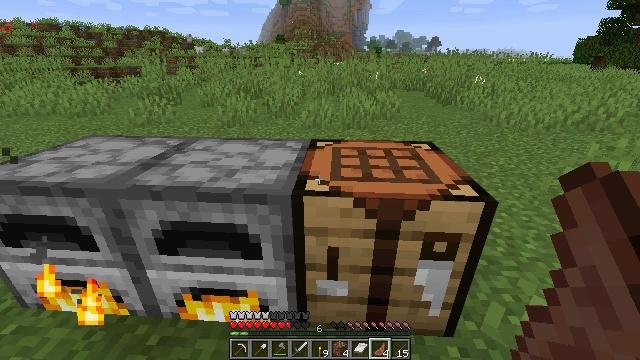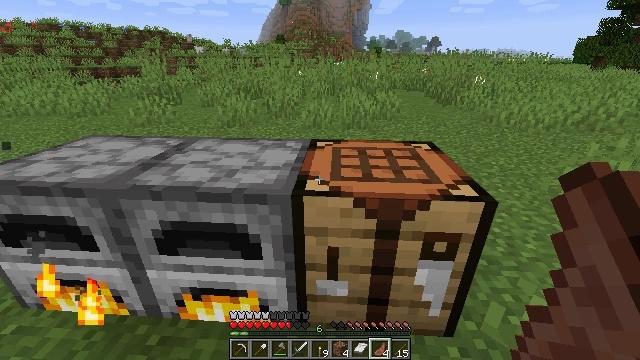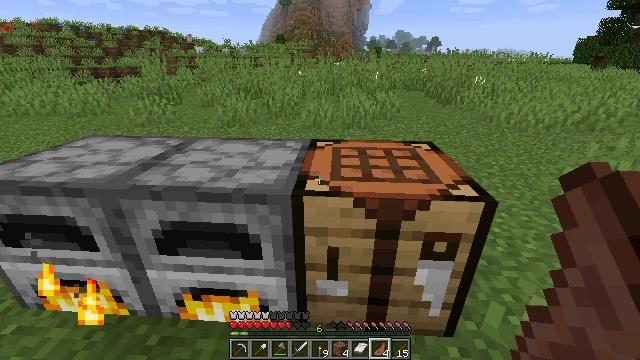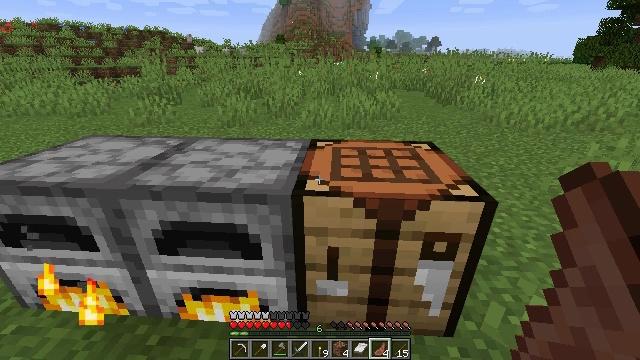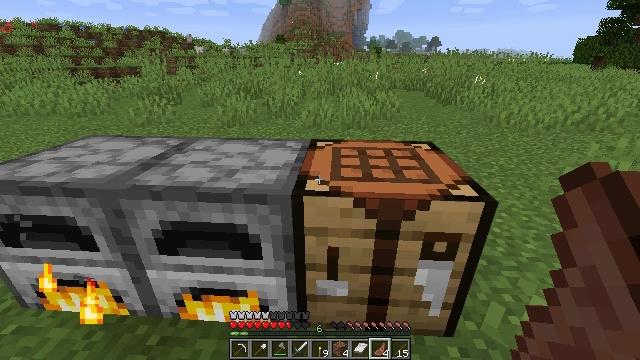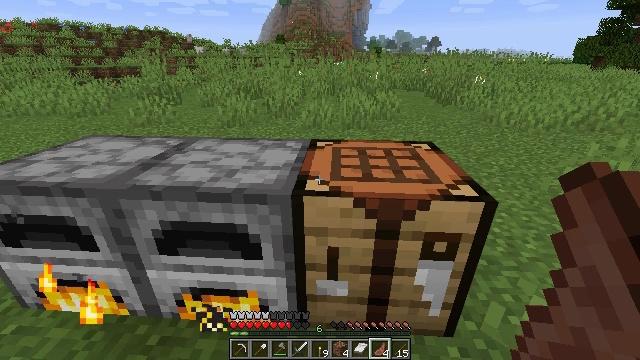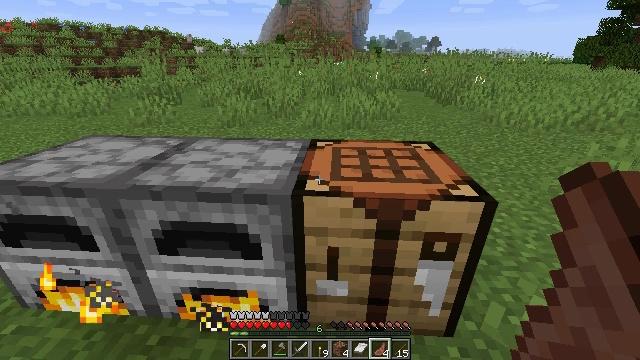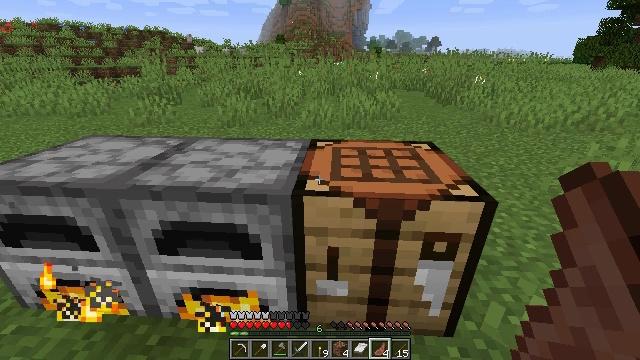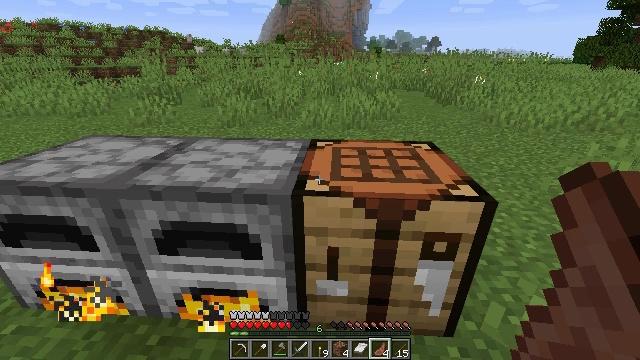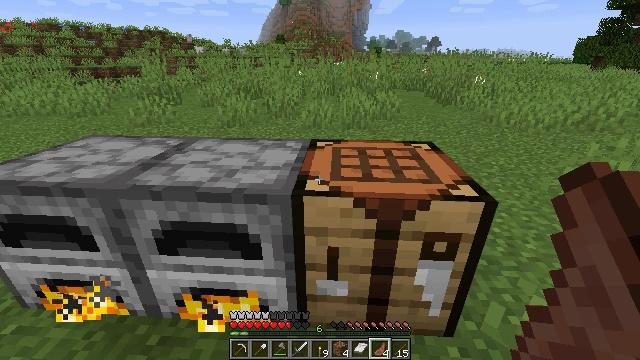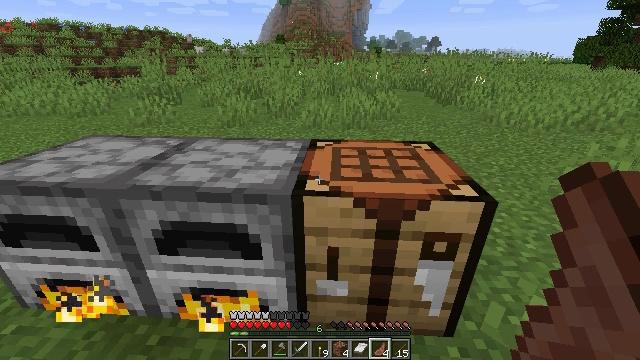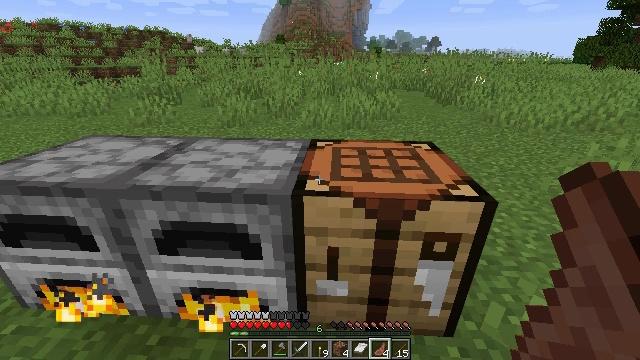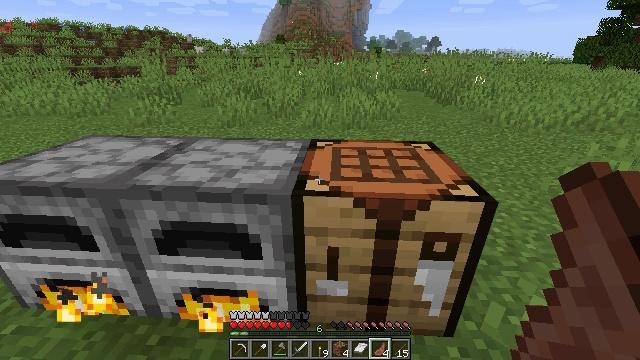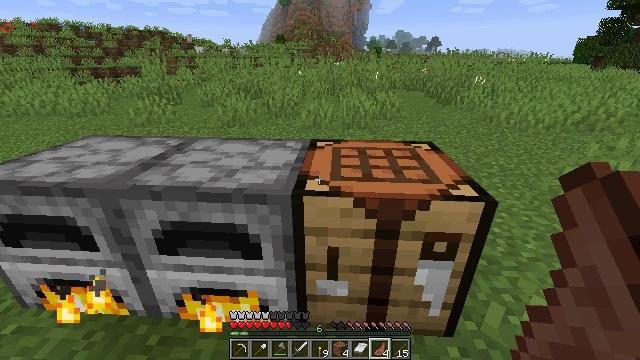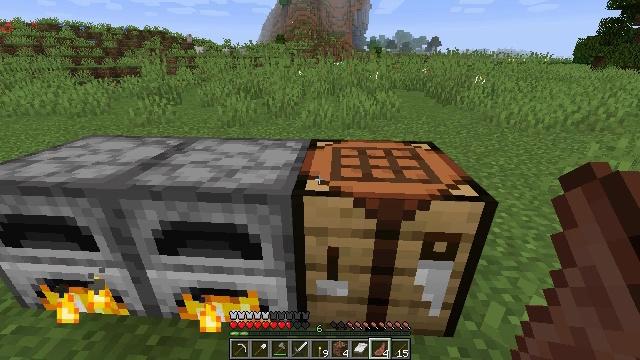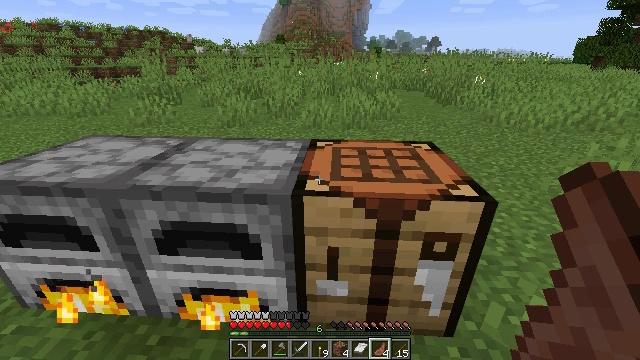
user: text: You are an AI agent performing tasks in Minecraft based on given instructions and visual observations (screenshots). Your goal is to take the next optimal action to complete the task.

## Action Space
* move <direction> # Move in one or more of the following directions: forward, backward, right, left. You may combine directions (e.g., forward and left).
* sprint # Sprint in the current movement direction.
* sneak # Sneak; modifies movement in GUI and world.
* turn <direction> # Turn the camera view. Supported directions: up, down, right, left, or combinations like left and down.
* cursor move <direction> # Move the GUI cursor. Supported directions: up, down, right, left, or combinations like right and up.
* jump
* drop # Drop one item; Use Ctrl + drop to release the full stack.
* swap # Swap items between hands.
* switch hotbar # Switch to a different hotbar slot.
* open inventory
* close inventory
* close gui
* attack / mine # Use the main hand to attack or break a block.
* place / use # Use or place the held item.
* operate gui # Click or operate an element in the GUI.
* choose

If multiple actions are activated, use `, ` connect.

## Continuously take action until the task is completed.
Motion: motion action
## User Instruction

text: Hunt the zombie villager.
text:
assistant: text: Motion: no_op
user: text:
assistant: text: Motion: no_op
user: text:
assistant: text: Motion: no_op
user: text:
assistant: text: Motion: no_op
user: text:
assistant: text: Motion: no_op
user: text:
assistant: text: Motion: no_op
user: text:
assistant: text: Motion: no_op
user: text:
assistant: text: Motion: no_op
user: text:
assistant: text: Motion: no_op
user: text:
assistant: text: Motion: no_op
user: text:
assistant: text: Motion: no_op
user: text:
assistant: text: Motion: no_op
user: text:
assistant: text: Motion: no_op
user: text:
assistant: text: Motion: no_op
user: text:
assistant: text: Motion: no_op
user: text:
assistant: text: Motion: no_op
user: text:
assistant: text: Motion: no_op
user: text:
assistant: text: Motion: no_op
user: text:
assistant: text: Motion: no_op
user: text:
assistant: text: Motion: no_op
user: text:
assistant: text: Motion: no_op
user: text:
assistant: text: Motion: no_op
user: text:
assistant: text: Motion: no_op
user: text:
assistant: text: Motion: no_op
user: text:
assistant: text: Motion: no_op
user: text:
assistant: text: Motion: no_op
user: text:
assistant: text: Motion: no_op
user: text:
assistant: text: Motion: no_op
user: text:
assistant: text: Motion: no_op
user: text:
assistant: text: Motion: no_op